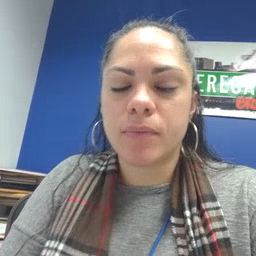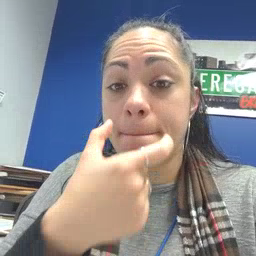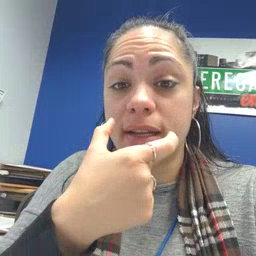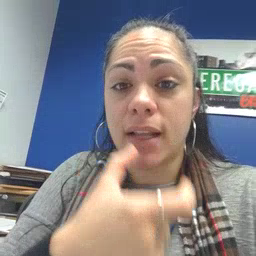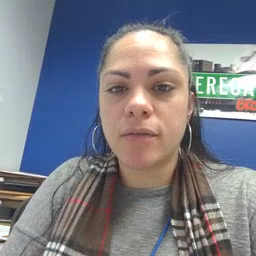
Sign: pizza